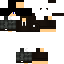
A male human skin with dark skin, wearing brown long hair dressed in a blue hoodie and black pants, featuring a closed mouth.